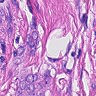
Metastatic tissue present: yes